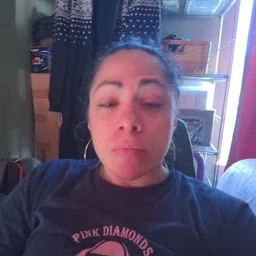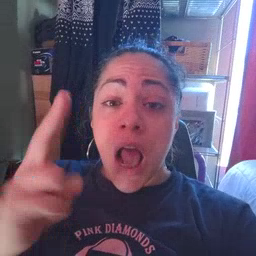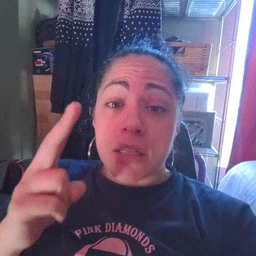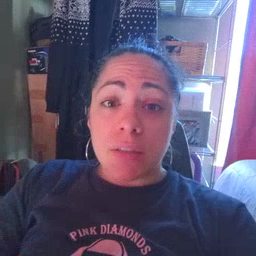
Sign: closet